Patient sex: M
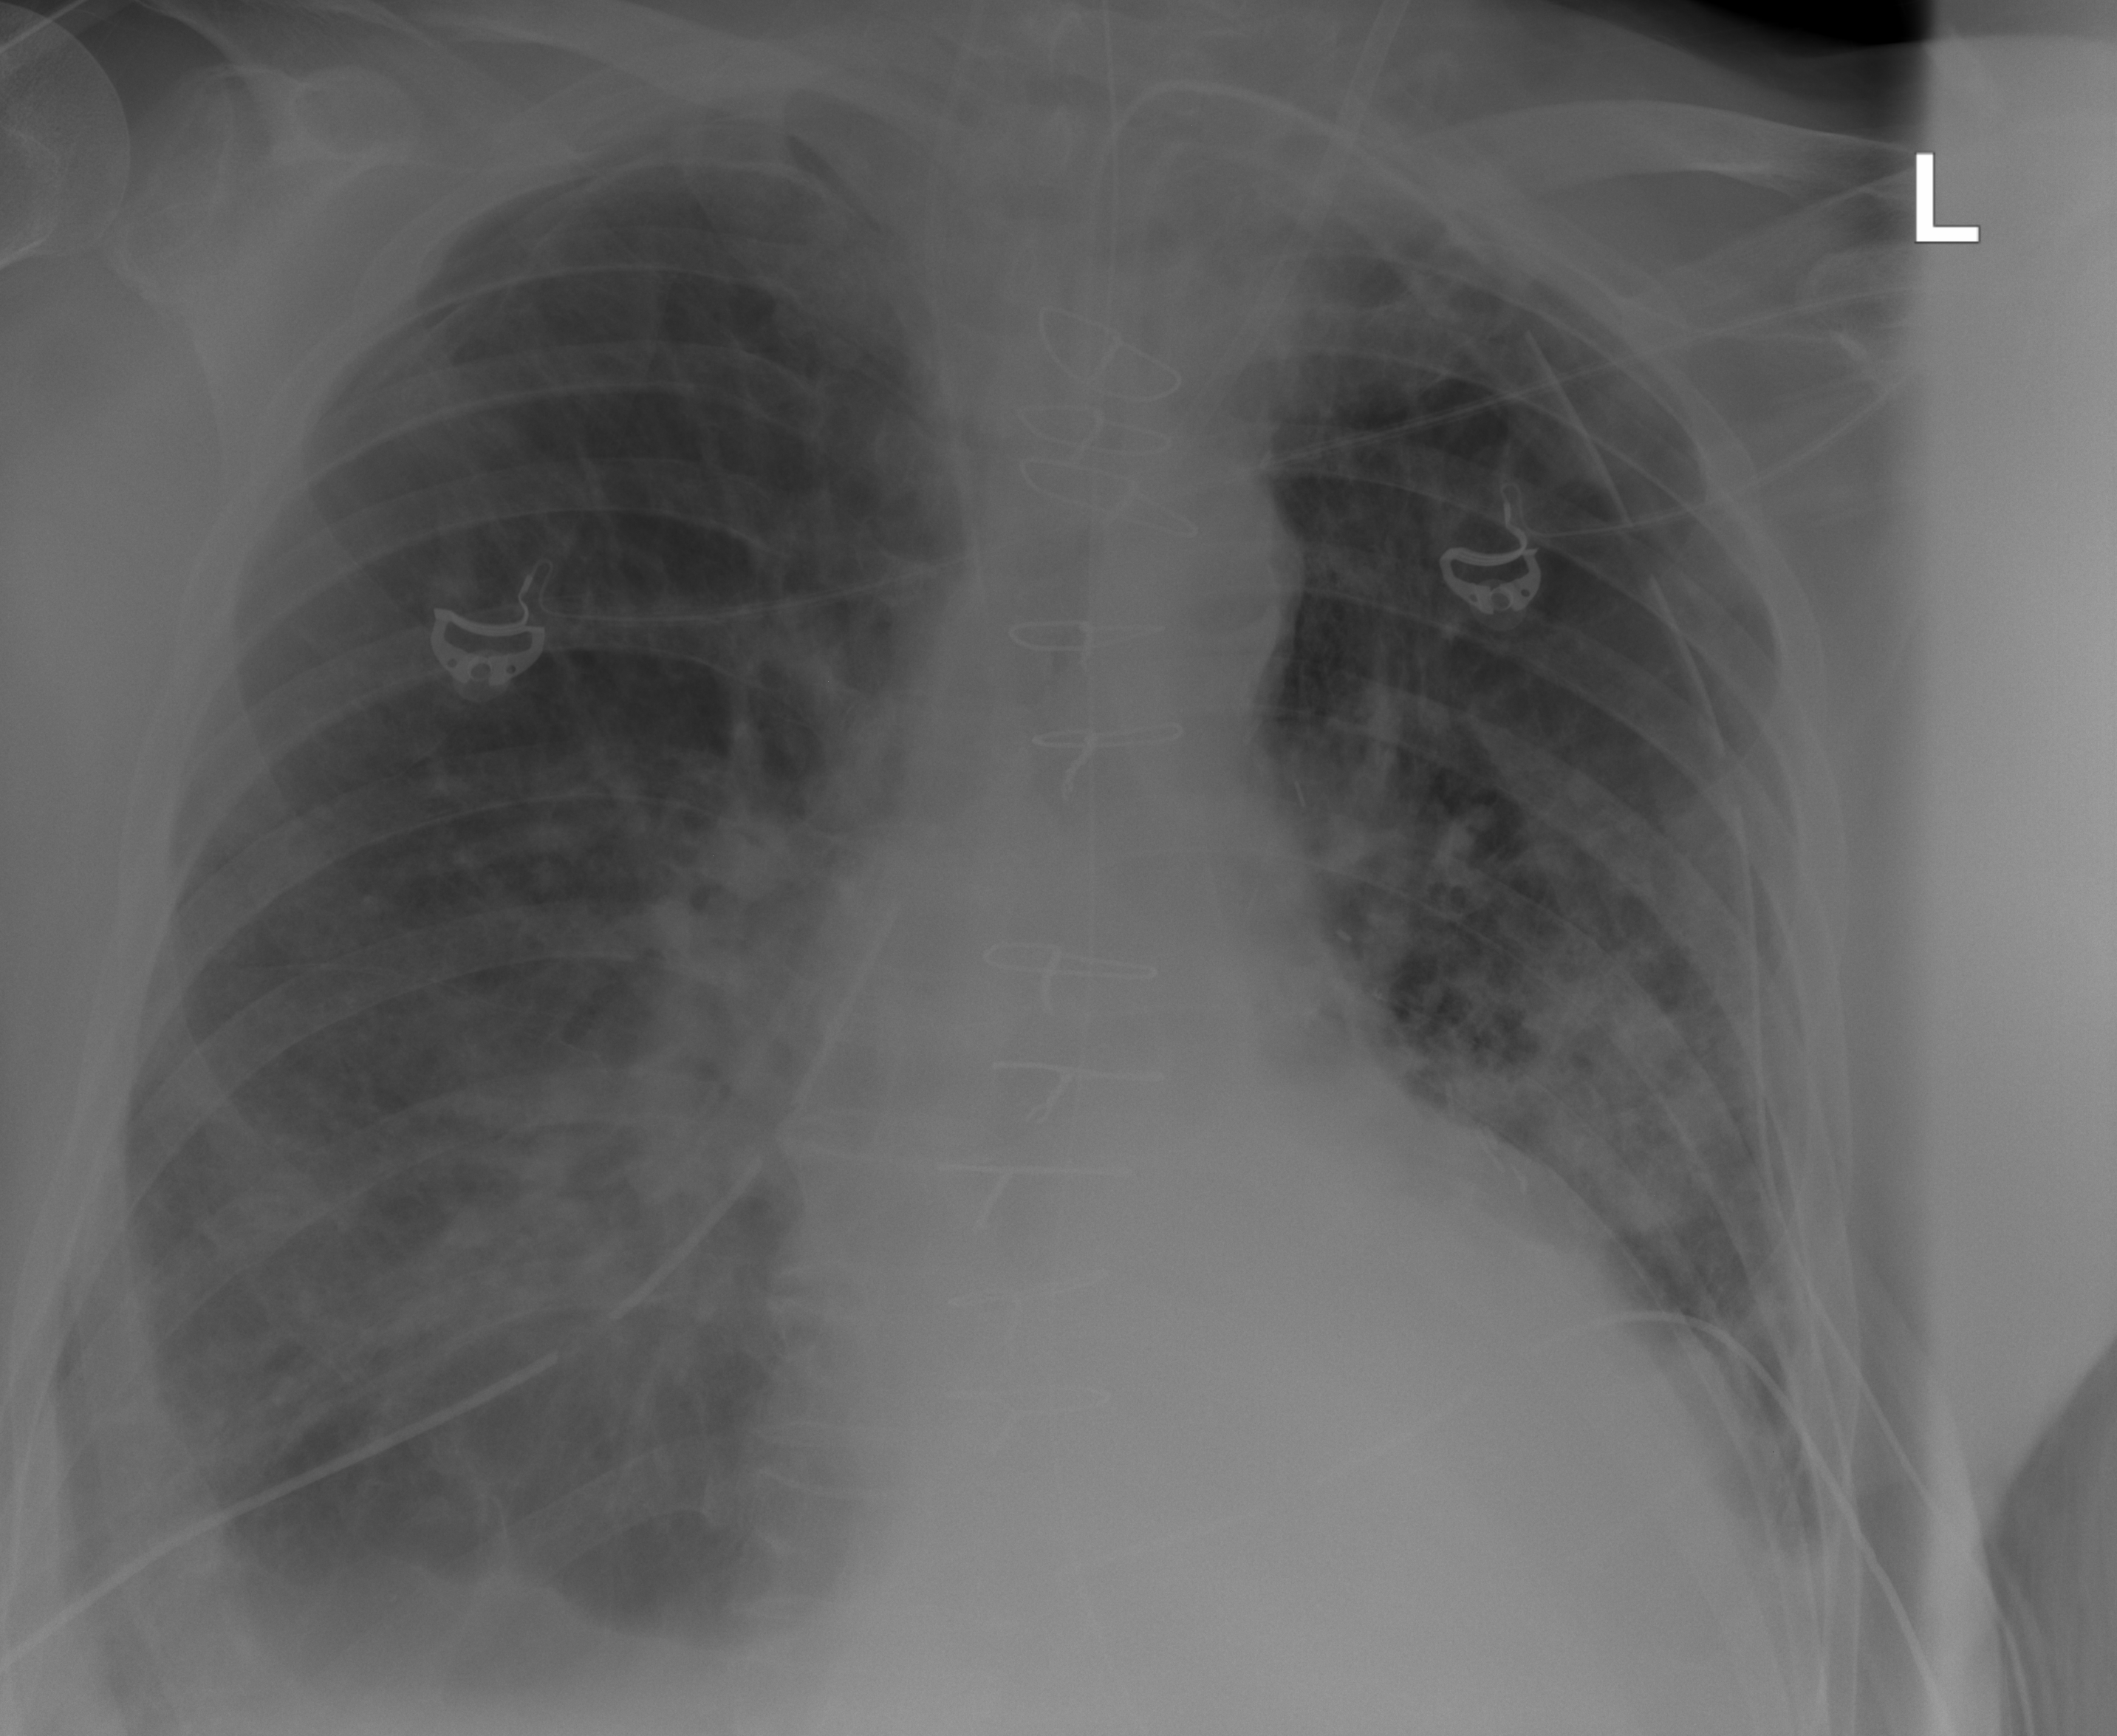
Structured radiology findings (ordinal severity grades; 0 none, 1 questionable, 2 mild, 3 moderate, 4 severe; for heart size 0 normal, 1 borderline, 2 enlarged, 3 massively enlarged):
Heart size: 2
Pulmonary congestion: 2
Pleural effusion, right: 2
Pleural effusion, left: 2
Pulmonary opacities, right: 3
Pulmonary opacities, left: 3
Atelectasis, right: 3
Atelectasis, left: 2